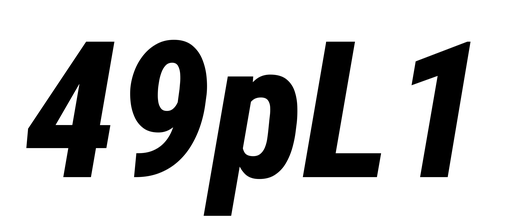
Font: Roboto-Italic_Condensed_ExtraBold_Italic